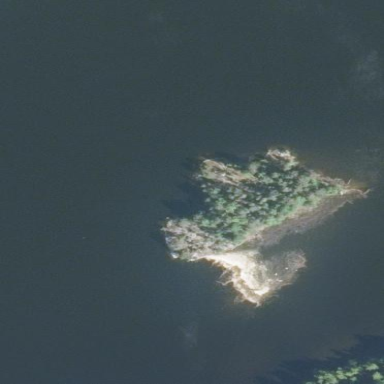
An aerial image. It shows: Islet surrounded by forest.